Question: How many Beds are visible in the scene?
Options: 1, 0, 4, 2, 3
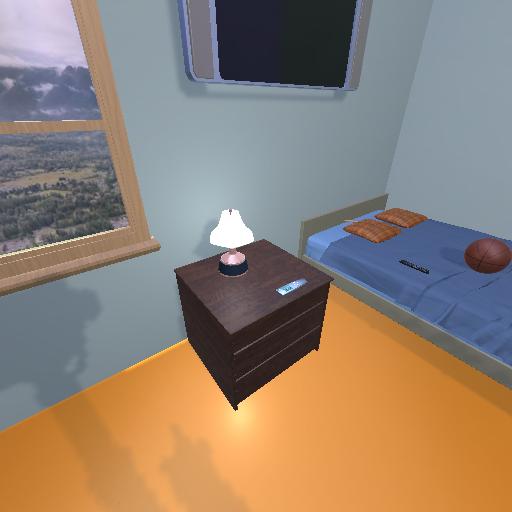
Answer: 1